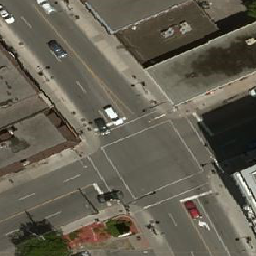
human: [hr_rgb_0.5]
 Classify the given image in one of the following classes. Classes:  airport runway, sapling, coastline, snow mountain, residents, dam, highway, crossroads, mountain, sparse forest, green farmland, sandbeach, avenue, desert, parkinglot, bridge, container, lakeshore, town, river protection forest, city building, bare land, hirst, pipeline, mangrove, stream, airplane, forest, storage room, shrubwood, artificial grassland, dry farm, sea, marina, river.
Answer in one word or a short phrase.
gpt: crossroads